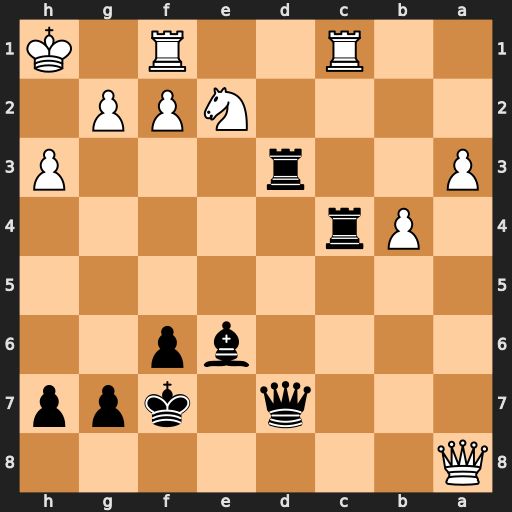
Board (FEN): Q7/3q1kpp/4bp2/8/1Pr5/P2r3P/4NPP1/2R2R1K
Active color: b
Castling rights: -
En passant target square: -
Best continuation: Bd5 Qxd5+ Qxd5